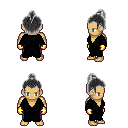
a pixel art fantasy rpg character, male body template, human, tanned skin, gray robe, magenta pants, gray short topknot hairstyle, gold gloves, four views (front, back, left, right), 2x2 character sprite sheet, small pixel art, hard edges, no anti-aliasing